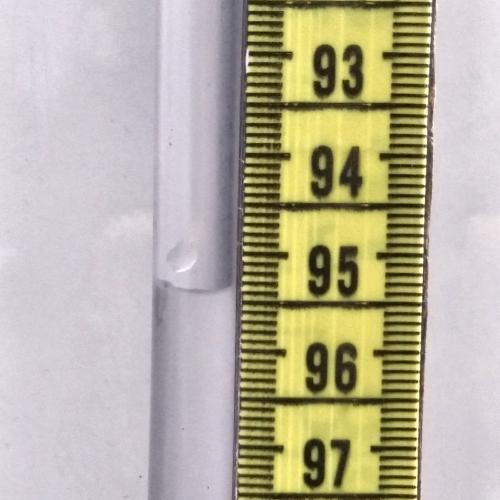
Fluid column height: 95.4 cm